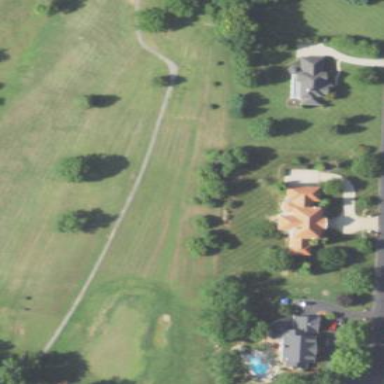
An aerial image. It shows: Golf fairway surrounded by grass.